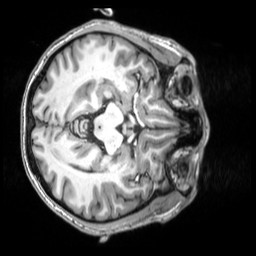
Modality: T1w
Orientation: axial
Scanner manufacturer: siemens
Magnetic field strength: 3 T
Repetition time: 2.5 s
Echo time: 0.00343 s